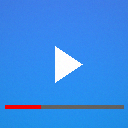
Screen state: on